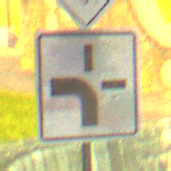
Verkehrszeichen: VerlaufVorfahrtsstrasse1
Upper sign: Vorfahrtsstrasse
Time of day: Night
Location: Outdoor (Urban)
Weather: PartlyCloudy
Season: NotSpecified
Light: Artificial